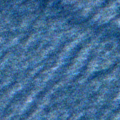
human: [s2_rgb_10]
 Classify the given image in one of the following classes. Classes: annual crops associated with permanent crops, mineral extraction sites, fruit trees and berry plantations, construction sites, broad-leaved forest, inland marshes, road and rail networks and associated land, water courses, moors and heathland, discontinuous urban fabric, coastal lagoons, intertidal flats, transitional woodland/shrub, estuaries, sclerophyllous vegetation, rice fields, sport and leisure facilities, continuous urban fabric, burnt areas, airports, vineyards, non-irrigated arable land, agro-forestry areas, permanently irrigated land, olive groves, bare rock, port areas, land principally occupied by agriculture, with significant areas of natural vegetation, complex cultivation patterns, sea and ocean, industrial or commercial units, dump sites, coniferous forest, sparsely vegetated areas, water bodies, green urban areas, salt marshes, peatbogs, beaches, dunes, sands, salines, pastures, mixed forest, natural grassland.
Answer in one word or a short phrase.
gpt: sea and ocean